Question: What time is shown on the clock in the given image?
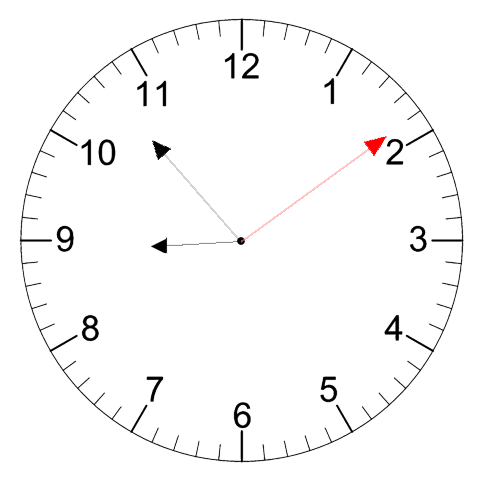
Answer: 08:53:09